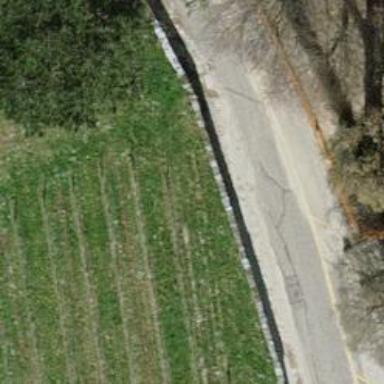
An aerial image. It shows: Retaining wall.